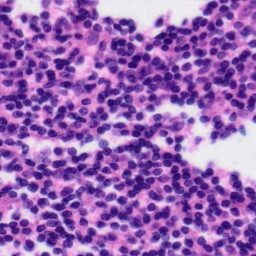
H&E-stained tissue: Tonsil